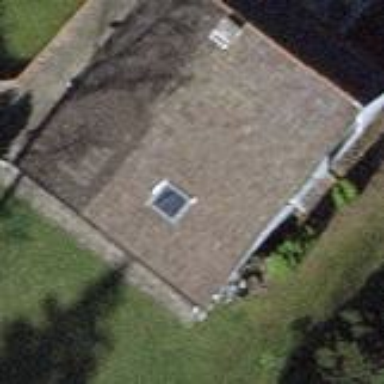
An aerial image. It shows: Building with tiled roof.